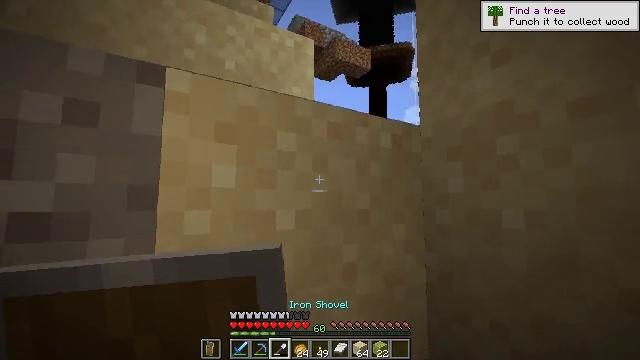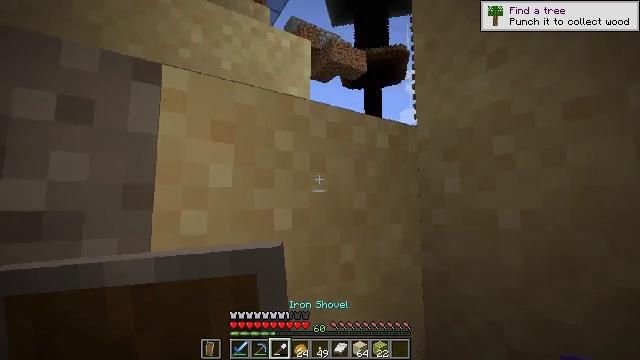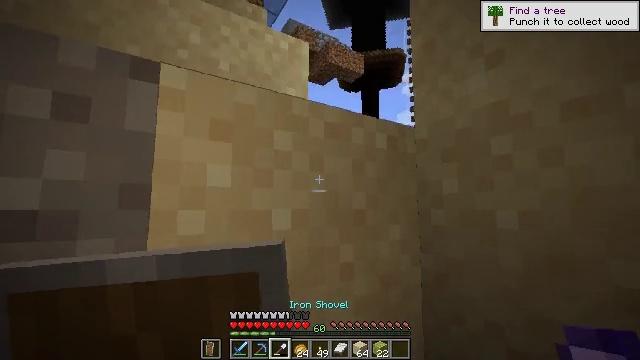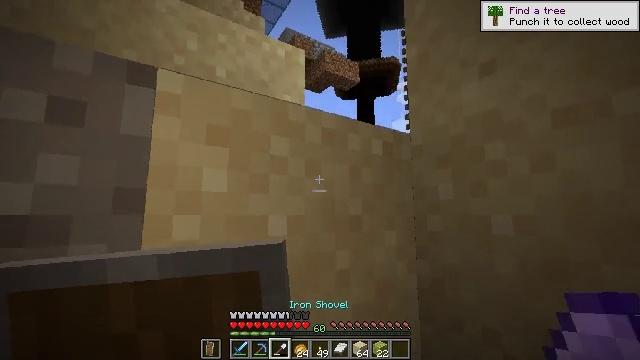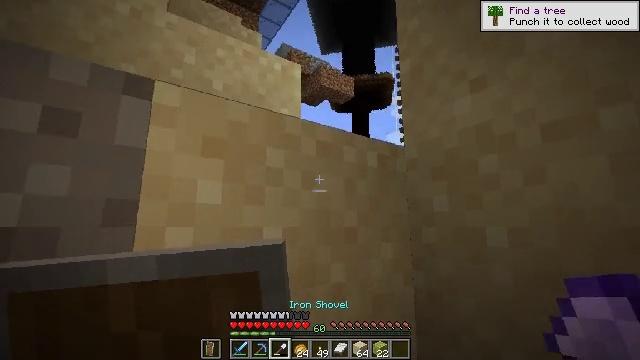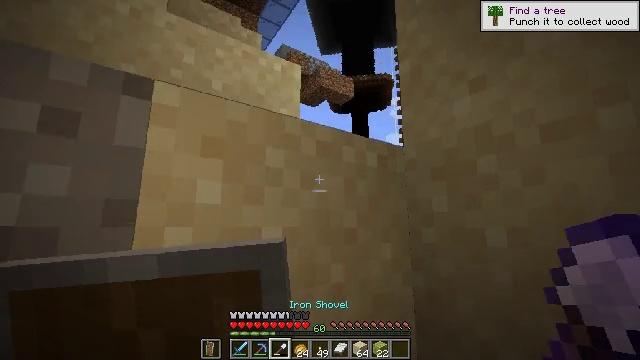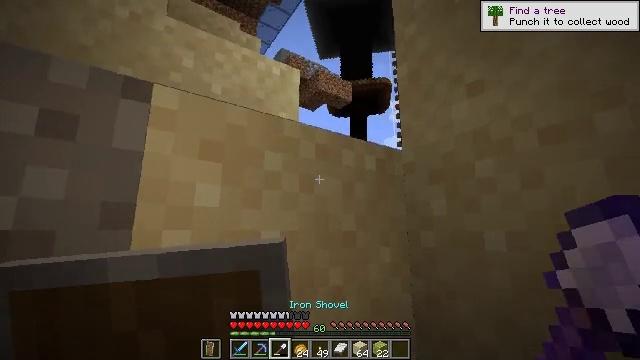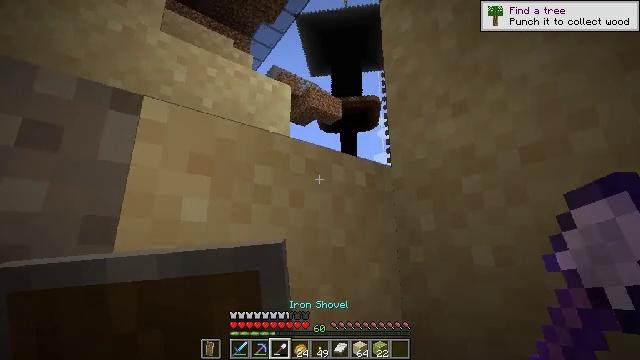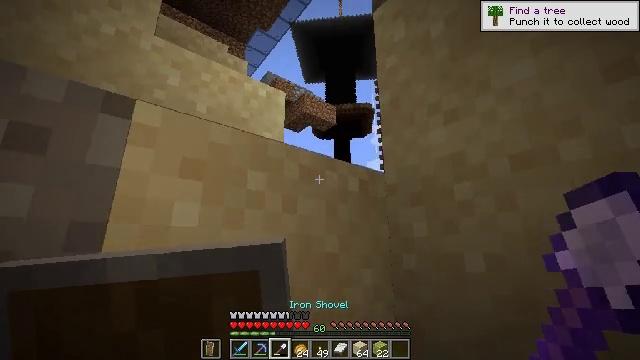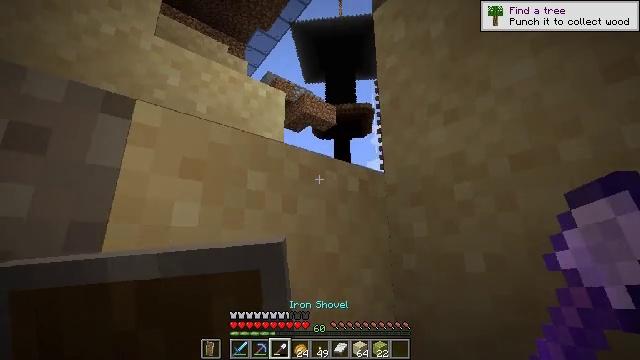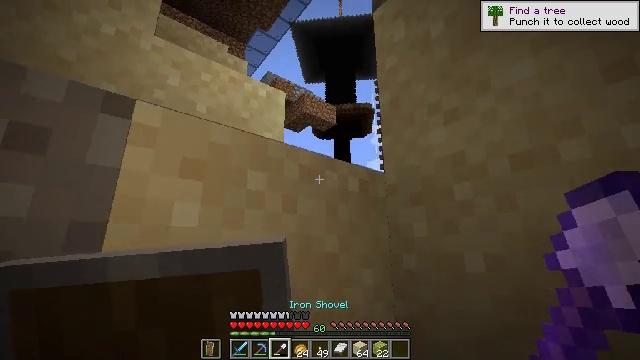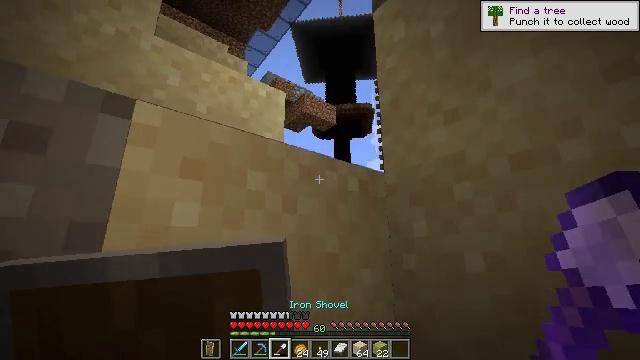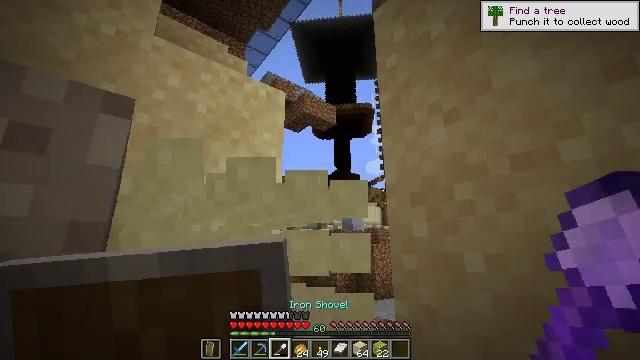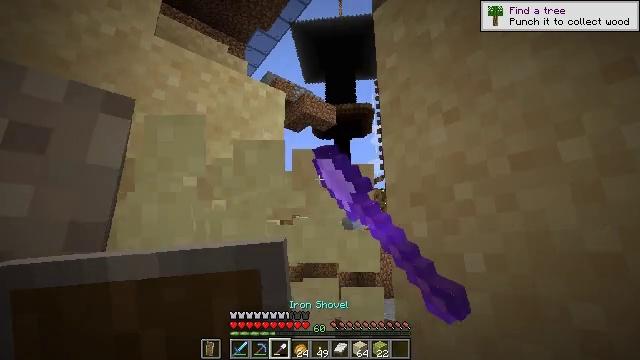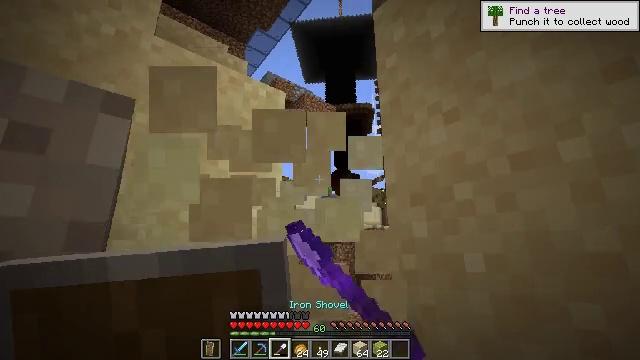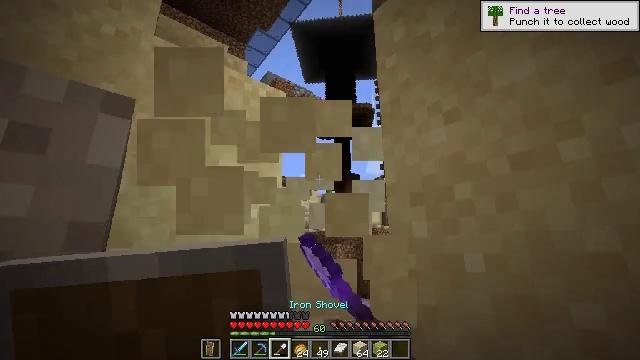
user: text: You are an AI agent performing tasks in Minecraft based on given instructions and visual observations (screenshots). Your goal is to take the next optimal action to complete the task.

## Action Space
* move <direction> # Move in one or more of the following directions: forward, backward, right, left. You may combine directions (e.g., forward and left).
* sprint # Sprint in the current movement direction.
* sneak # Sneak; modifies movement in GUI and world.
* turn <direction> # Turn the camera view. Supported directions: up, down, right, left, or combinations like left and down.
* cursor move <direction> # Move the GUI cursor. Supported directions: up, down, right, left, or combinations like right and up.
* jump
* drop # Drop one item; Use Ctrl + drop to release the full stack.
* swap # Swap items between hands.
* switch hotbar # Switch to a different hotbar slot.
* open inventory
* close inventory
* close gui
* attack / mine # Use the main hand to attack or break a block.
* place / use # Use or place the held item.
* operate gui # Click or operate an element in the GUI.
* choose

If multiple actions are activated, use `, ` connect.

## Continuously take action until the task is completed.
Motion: motion action
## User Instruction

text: Break the sand block.
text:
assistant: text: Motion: turn right
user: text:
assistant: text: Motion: no_op
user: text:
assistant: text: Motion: turn up
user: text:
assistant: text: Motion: turn right and up
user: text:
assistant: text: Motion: no_op
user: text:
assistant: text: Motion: no_op
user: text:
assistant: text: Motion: turn right and up
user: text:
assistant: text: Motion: turn right and up
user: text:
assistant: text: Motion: no_op
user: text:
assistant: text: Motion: no_op
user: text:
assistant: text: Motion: no_op
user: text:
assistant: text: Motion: attack / mine
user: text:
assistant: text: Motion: attack / mine
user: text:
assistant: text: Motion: no_op
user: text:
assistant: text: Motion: no_op
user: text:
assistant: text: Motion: no_op
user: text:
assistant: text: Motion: no_op